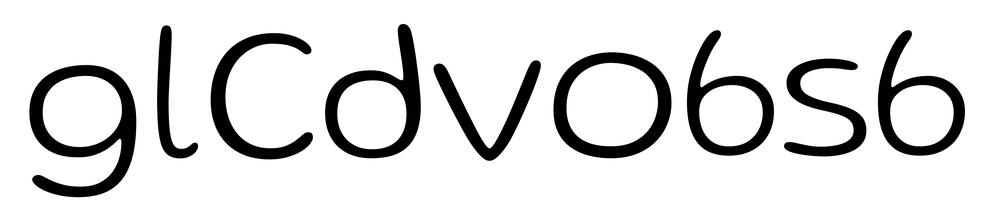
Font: Gluten_ExtraLight